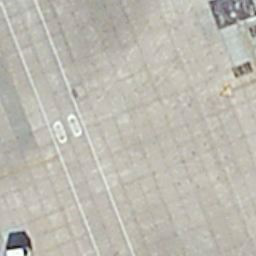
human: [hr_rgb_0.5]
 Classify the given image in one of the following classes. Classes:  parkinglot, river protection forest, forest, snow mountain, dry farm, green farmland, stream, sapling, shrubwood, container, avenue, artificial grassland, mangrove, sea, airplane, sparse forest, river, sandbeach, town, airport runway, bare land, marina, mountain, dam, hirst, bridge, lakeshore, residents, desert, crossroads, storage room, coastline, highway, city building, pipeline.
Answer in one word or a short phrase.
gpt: airport runway